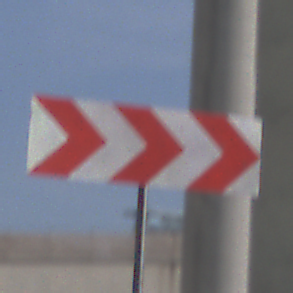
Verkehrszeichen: RichtungstafelnInKurvenGrossLinks
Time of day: MorningAfternoon
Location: Outdoor (Urban)
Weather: PartlyCloudy
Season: NotSpecified
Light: Natural